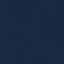
Land use / land cover class: SeaLake